Interaction volume radius: 10 \u00c5
Interaction volume height: 15 \u00c5
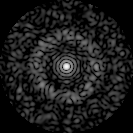
Disorder parameter: 0.8716